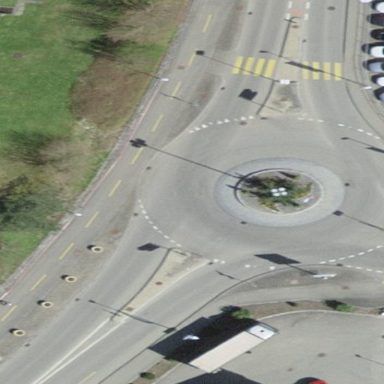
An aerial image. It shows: Primary highway with asphalt surface leading to roundabout.